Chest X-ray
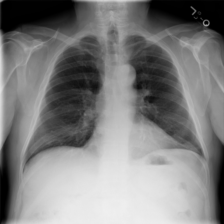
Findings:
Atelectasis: negative
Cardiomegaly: negative
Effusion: negative
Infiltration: negative
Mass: negative
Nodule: negative
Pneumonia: negative
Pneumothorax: negative
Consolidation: negative
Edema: negative
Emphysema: negative
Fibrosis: negative
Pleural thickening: negative
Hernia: negative